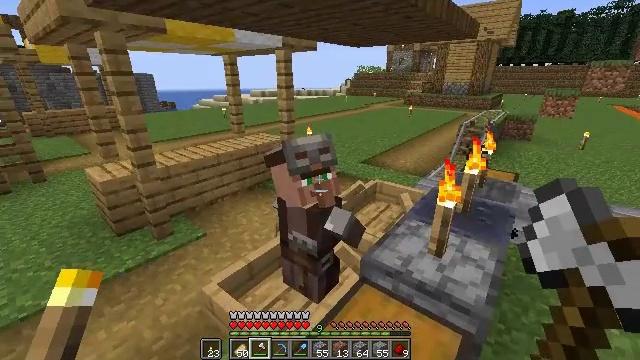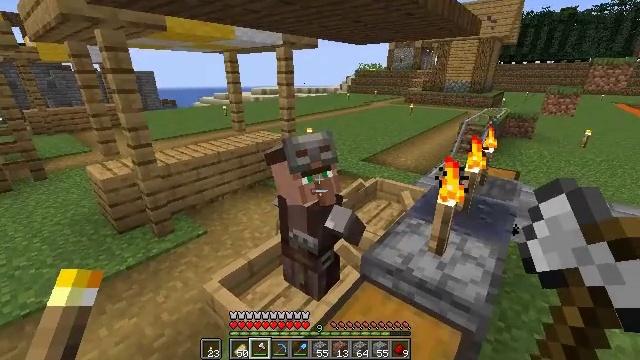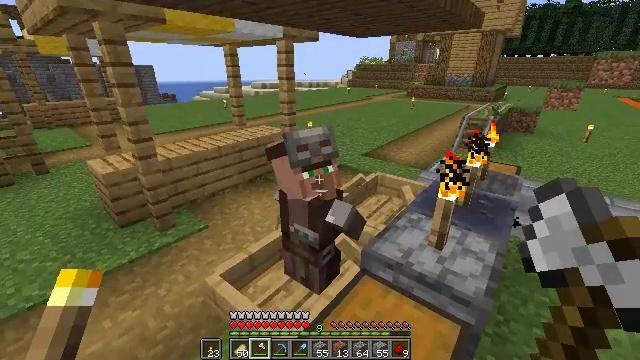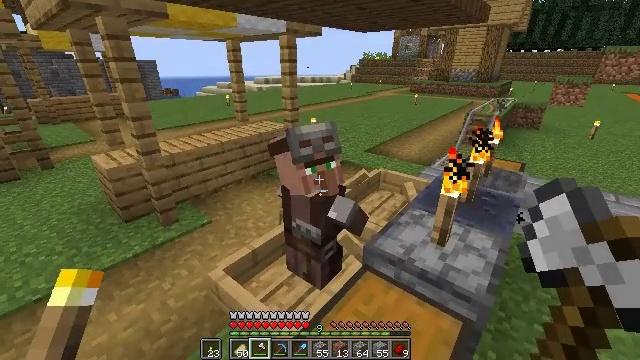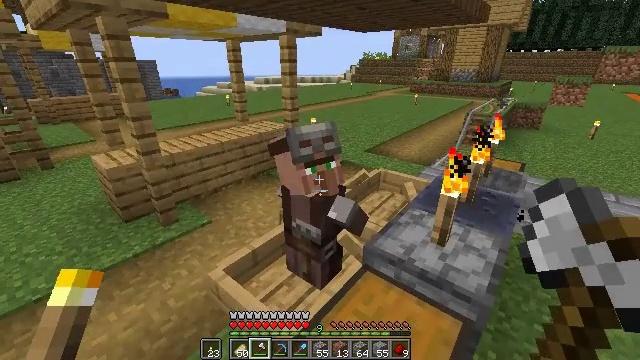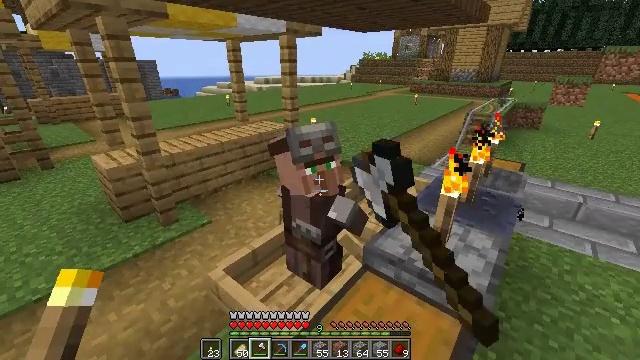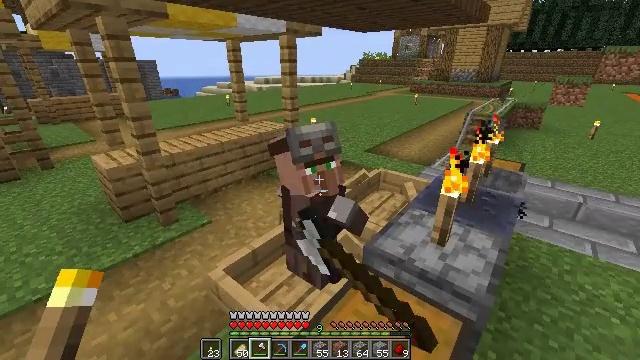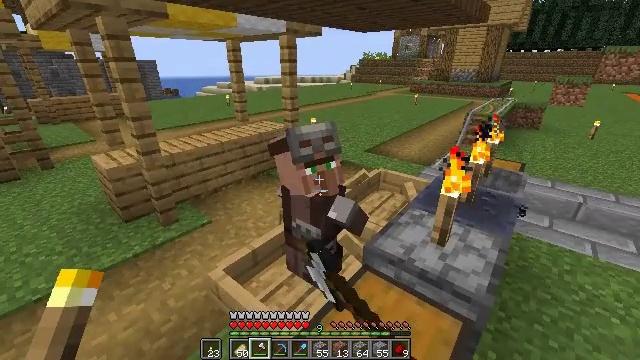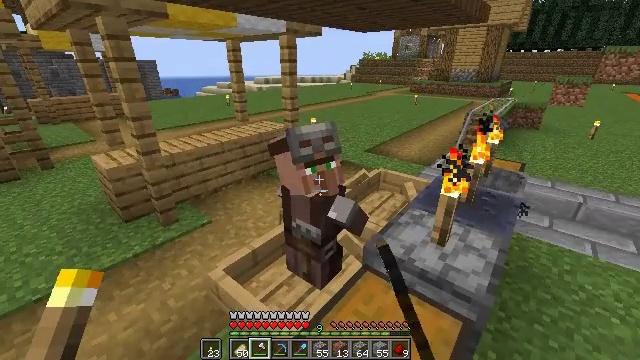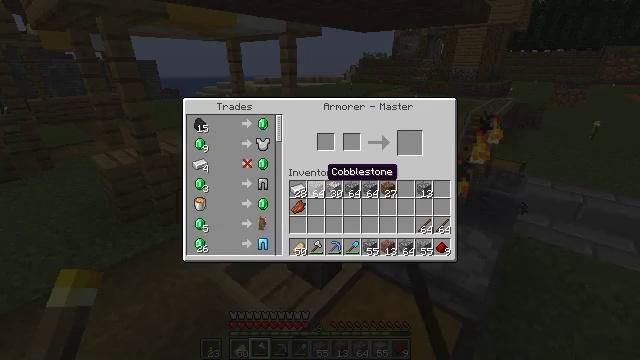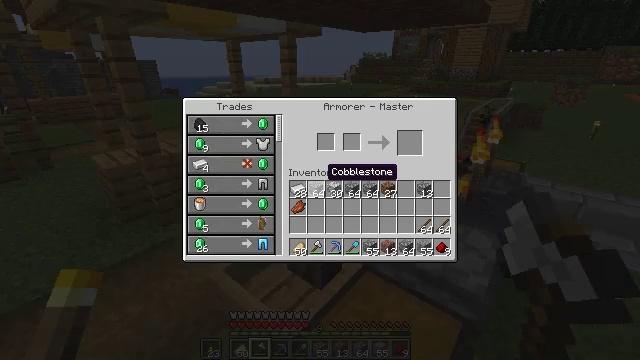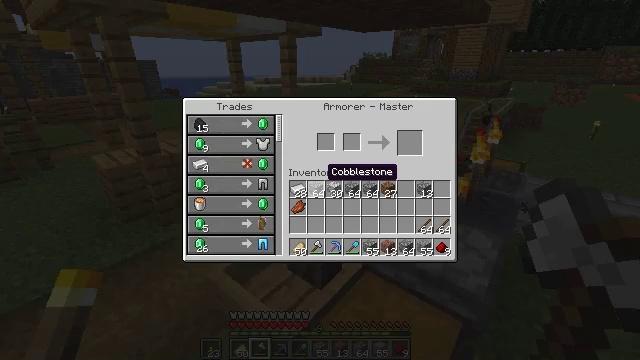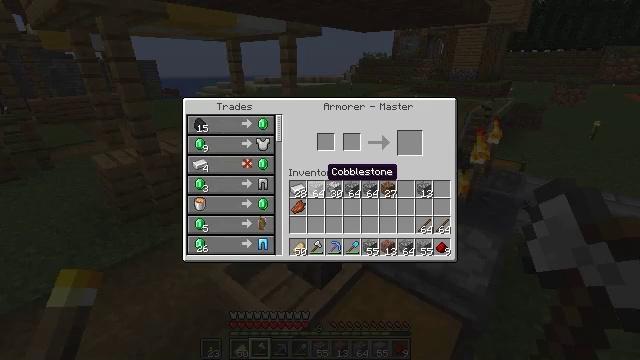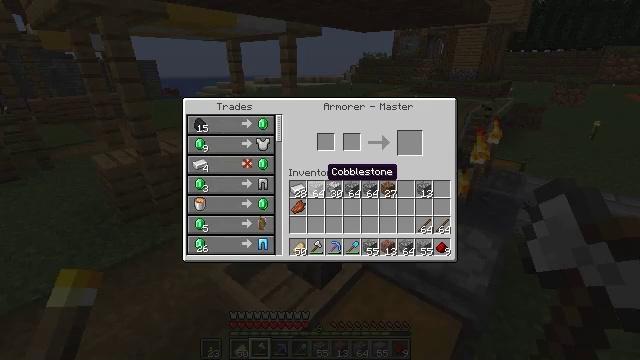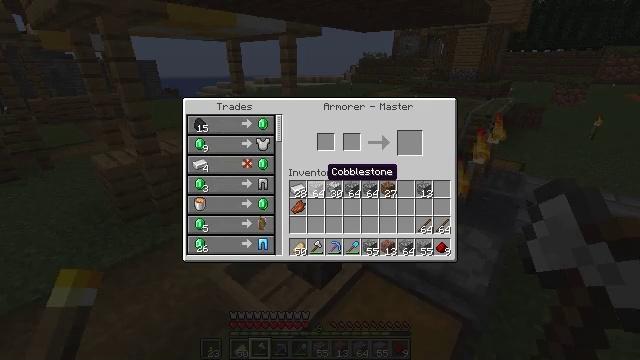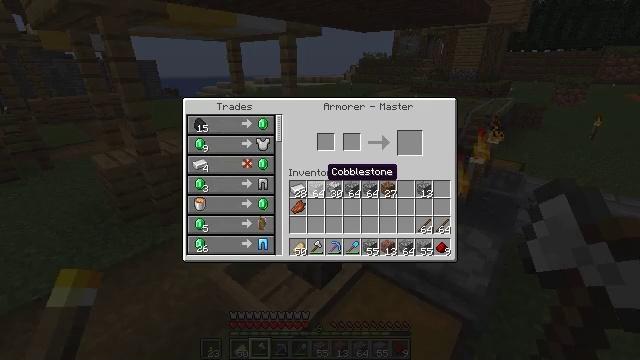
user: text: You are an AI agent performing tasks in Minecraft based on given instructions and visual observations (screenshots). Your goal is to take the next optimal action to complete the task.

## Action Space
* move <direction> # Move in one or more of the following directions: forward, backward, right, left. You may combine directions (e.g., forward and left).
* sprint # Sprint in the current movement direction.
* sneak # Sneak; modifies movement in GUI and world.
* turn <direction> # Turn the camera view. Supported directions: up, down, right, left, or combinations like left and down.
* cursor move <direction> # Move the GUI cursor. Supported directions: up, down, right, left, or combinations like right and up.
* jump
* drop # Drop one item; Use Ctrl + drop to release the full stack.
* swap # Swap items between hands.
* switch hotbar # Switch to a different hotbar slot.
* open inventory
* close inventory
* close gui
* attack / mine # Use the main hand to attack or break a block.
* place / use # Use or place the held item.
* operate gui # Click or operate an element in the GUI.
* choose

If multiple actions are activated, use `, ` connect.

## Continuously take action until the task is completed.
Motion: motion action
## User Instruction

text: Produce a rail with iron ingots and a stick on the crafting table.
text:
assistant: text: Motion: no_op
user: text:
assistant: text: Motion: turn down
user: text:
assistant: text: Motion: no_op
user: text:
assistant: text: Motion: use / place
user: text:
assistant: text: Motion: use / place
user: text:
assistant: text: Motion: use / place
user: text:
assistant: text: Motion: no_op
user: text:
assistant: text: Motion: no_op
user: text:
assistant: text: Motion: open gui
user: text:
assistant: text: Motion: no_op
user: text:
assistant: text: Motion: no_op
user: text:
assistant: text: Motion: no_op
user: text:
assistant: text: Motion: no_op
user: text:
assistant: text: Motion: no_op
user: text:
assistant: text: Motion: no_op
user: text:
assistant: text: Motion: no_op
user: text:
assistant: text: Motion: no_op
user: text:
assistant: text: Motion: no_op
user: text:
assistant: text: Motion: no_op
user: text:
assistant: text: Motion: no_op
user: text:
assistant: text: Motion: no_op
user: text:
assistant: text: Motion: no_op
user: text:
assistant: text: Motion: no_op
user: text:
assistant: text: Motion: no_op
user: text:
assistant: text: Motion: no_op
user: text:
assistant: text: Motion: no_op
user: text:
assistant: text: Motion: no_op
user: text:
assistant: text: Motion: no_op
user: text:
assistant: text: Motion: no_op
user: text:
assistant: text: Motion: no_op